Field crop: tomato
Growth stage: 2
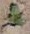
Species: solanum